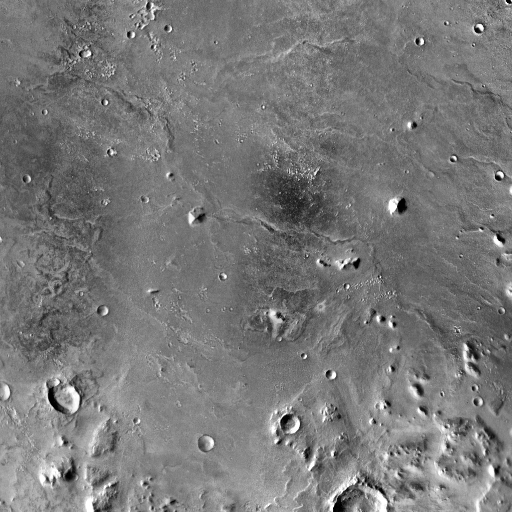
Crater classes present: Background, Other, Layered, Secondary